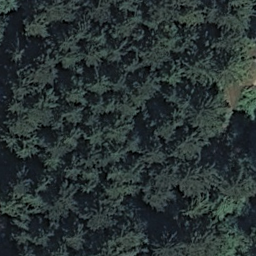
Label: forest